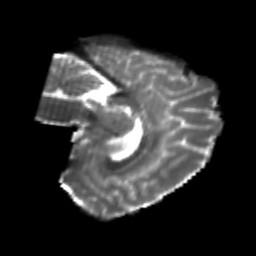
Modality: T2w
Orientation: sagittal
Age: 20
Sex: female
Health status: healthy
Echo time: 0.074 s